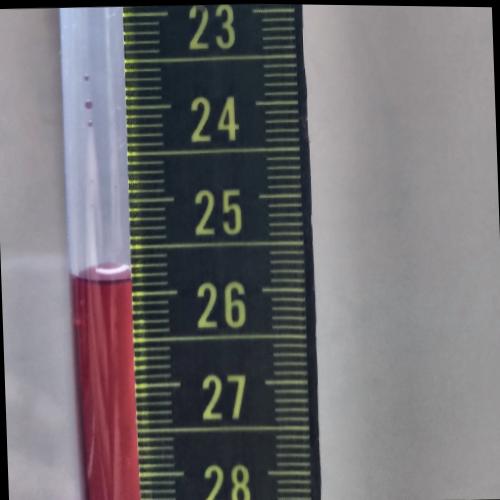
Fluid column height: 25.9 cm